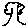
Label: tree